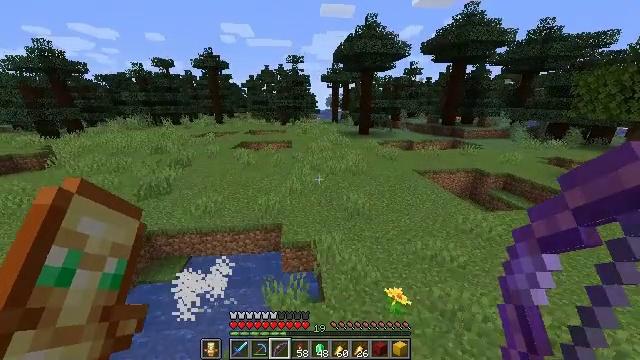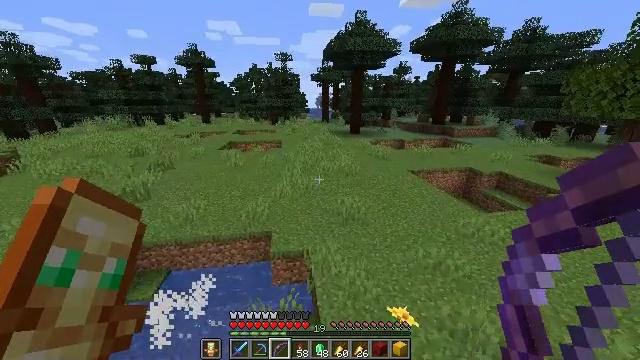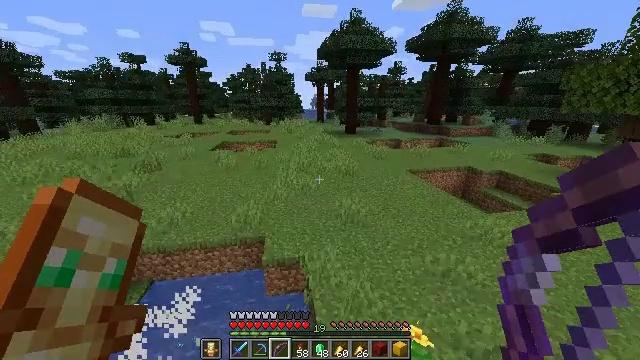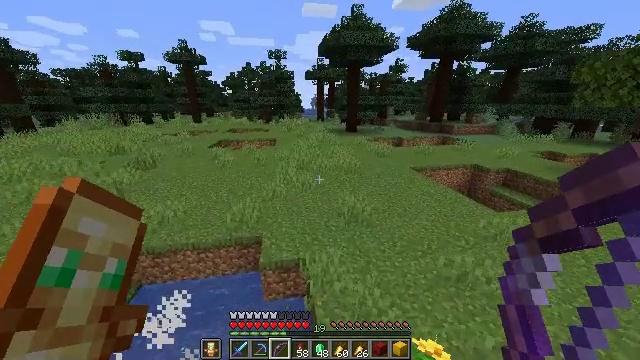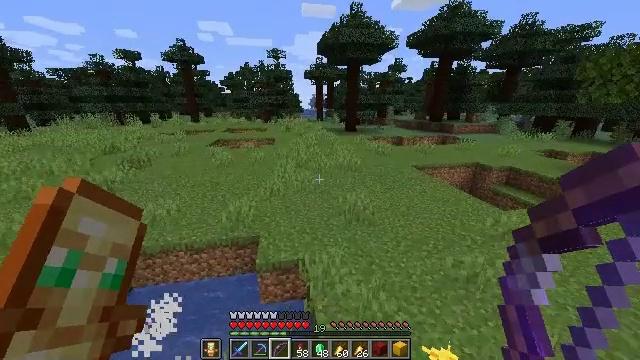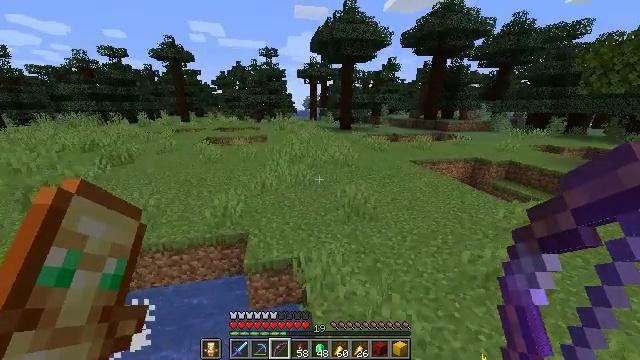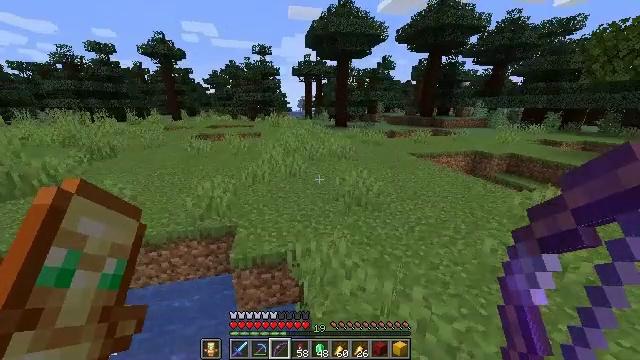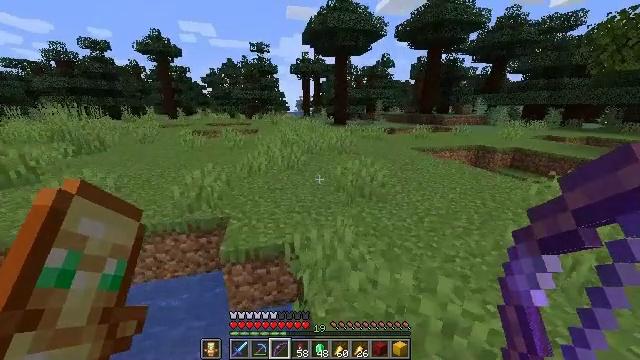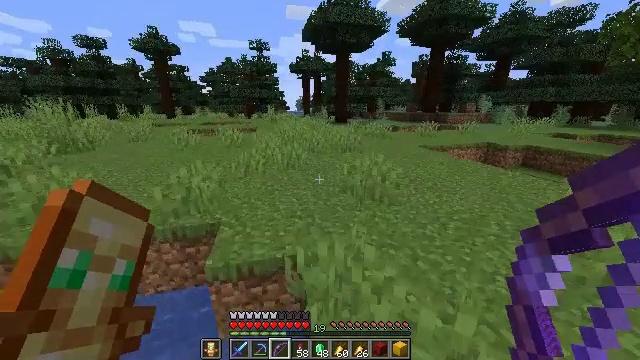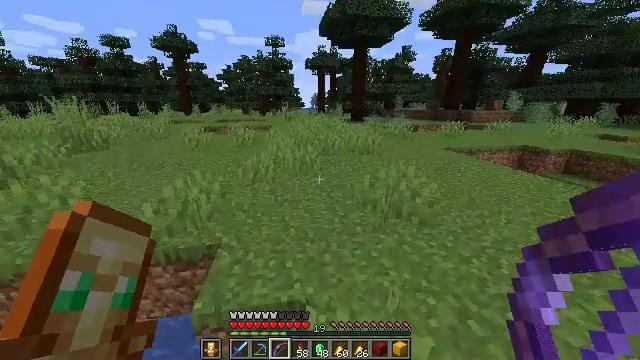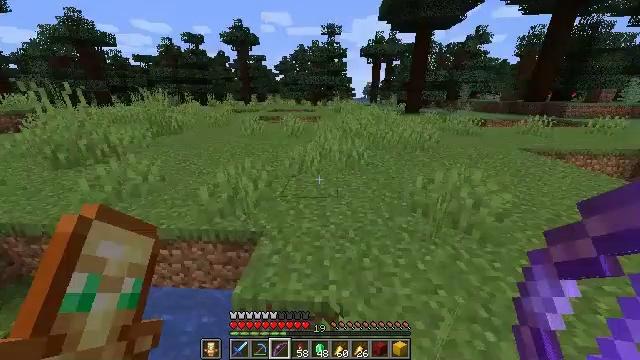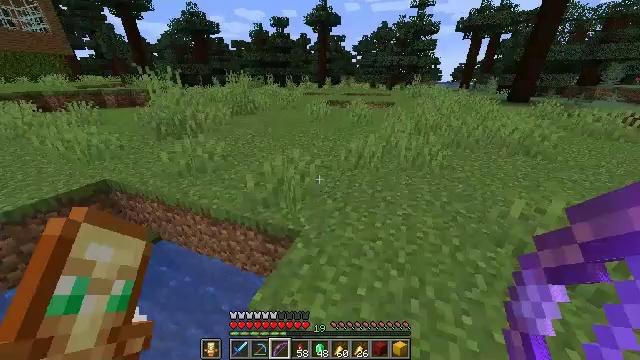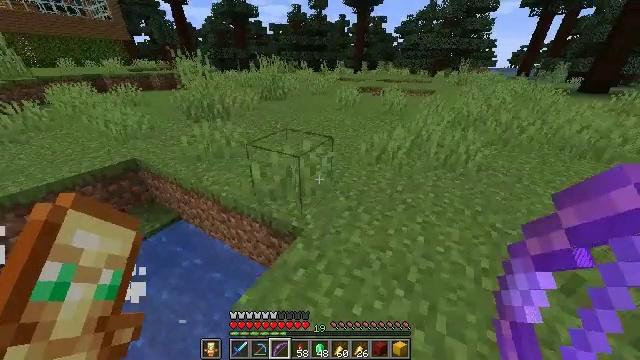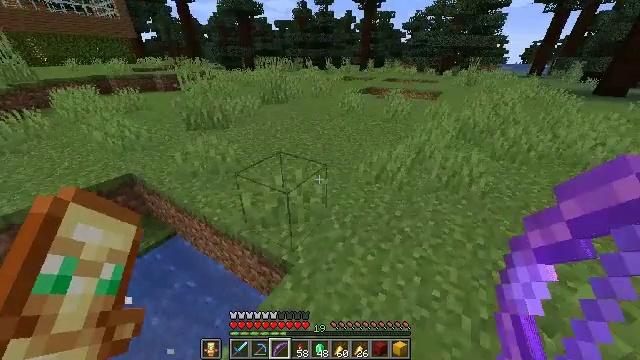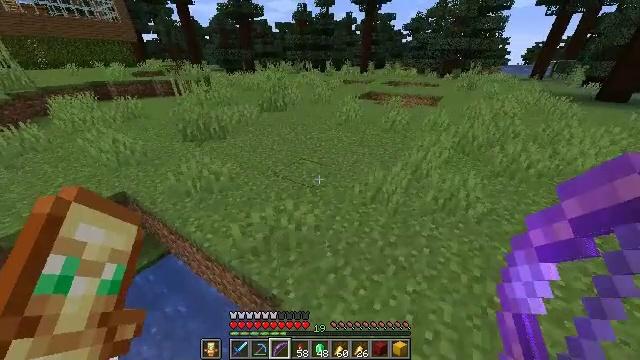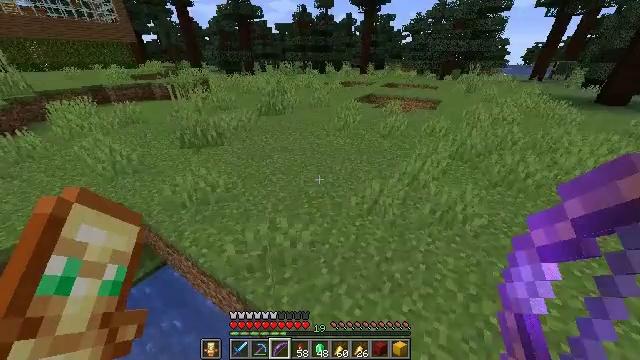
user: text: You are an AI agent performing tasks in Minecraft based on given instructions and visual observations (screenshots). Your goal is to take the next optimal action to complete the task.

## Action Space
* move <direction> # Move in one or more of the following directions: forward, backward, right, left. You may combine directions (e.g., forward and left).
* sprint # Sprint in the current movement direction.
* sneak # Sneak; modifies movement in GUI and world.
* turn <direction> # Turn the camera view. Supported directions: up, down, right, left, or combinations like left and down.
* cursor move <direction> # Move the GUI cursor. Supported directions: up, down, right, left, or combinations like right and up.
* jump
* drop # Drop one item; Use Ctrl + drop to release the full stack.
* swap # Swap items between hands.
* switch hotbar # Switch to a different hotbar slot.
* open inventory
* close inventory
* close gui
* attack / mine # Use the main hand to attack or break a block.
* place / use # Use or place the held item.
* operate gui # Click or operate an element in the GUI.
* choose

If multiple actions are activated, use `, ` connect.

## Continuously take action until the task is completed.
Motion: motion action
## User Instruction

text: Harvest spruce planks for building.
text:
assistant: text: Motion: move forward, sprint, turn right
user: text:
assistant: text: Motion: move forward, sprint, turn right
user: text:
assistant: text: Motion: move forward, sprint
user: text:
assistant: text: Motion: move forward, sprint
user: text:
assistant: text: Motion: move forward, sprint, turn right
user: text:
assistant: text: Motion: move forward, sprint, turn right
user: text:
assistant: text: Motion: move forward, sprint
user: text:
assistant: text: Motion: move forward, sprint
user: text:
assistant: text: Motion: move forward, sprint, turn left
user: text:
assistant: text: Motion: move forward, sprint, turn left and down
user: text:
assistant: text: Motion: move forward and move right, sprint, turn left and down
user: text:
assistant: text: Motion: move forward and move right, sprint, turn left and down
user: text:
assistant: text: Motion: move forward and move right, sprint, turn left, jump
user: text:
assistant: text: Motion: move forward and move right, sprint, jump
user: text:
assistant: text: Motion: move forward and move right, sprint, jump
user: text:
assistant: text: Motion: move forward and move right, sprint, jump
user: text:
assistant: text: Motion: move forward and move right, sprint, turn up, jump
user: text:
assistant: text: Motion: move forward and move right, sprint, turn left and up
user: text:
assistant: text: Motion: move forward and move right, sprint, turn left and up
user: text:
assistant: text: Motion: move forward and move right, sprint, turn left and up
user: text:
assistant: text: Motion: move forward and move right, sprint, turn left and down
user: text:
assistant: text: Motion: move forward and move right, sprint, turn left and down
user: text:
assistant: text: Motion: move forward and move right, sprint
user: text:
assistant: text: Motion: move forward and move right
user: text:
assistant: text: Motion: move forward and move right
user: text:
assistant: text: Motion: move forward and move right
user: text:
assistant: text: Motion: move forward and move right
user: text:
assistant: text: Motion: move forward and move right, turn left
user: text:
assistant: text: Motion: move forward and move right, turn left
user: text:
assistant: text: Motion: move right